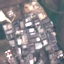
Land use / land cover: Industrial